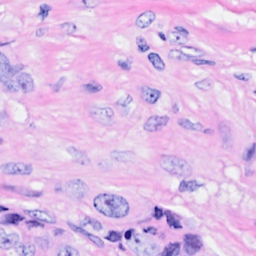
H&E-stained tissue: Breast